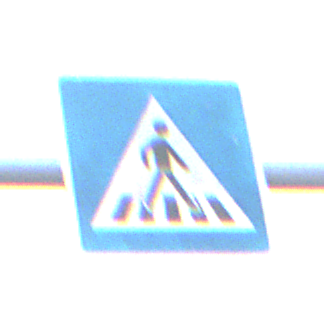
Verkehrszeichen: FussgaengerueberwegLinks
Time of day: SunriseSunset
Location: Outdoor (RoadRail)
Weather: PartlyCloudy
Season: NotSpecified
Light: Natural